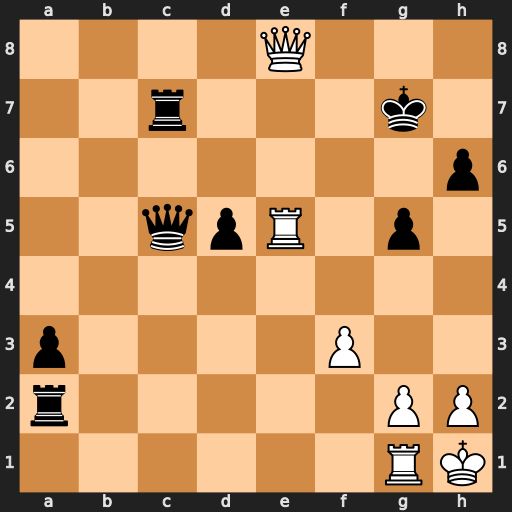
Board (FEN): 4Q3/2r3k1/7p/2qpR1p1/8/p4P2/r5PP/6RK
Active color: w
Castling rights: -
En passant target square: -
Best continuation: Rge1 Rf7 Re7 Qxe7 Rxe7